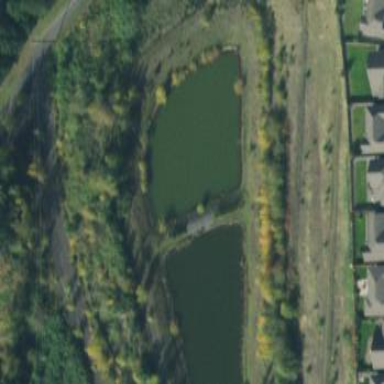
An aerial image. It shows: Detention basin with water.